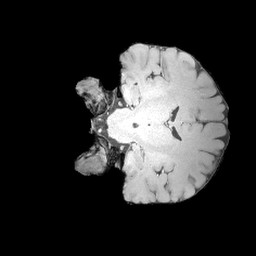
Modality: MP2RAGE
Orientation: coronal